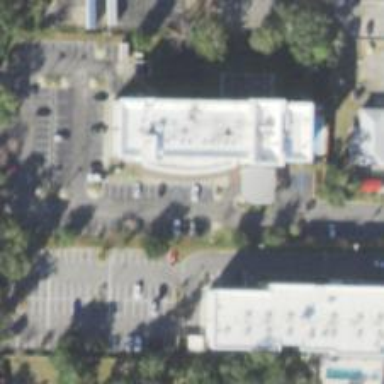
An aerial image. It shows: Parking space.